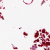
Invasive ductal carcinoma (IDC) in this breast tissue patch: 0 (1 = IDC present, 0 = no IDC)